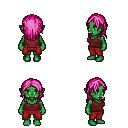
a pixel art fantasy rpg character, female body template, orc, green skin, maroon pirate shirt, red pants, pink long hairstyle, four views (front, back, left, right), 2x2 character sprite sheet, small pixel art, hard edges, no anti-aliasing